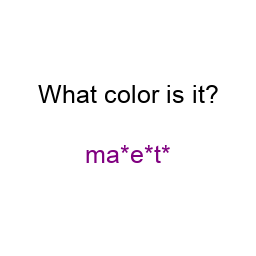
Color: purple
Color name shown: magenta
Background color: white
Question text color: black